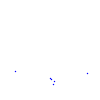
Particle: proton